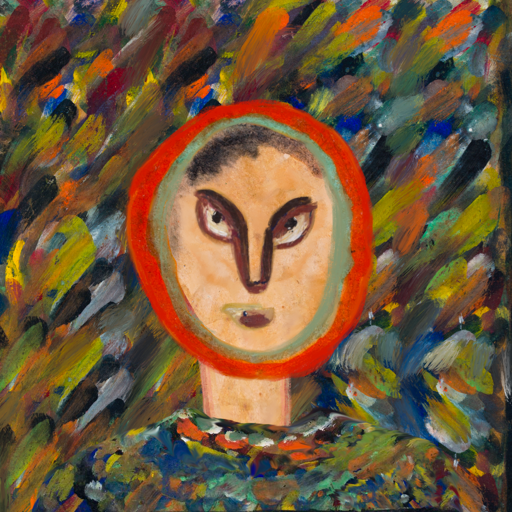
Background: An_Impression, Head And Neck Front: Childish, Face Front: After_Raid, Bust: An_Impression, Hair Front: Sisters, Head Accessory: Blank, Second Necklace: Blank, Necklace: Blank, Baby: Blank